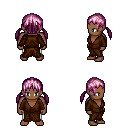
a pixel art fantasy rpg character, male body template, human, dark skin, brown robe, white pants, pink twin-tailed hairstyle, four views (front, back, left, right), 2x2 character sprite sheet, small pixel art, hard edges, no anti-aliasing